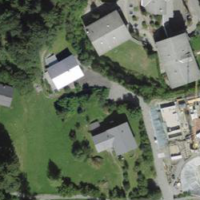
EUNIS habitat code: 54
Species observed at this site:
Aphantopus hyperantus